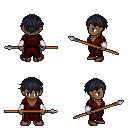
a pixel art fantasy rpg character, female body template, human, dark skin, red robe, teal pants, raven short bangs hairstyle, white cloth bracers, maroon shoes, spear, four views (front, back, left, right), 2x2 character sprite sheet, small pixel art, hard edges, no anti-aliasing